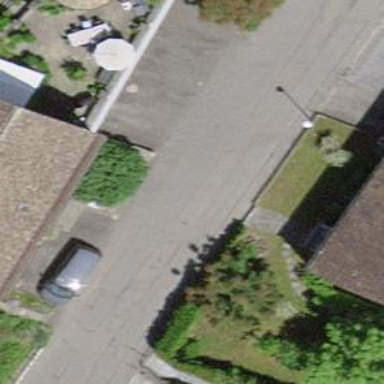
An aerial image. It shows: Bump for traffic calming.